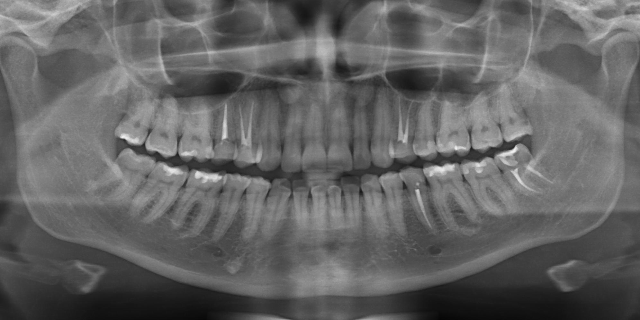
adult